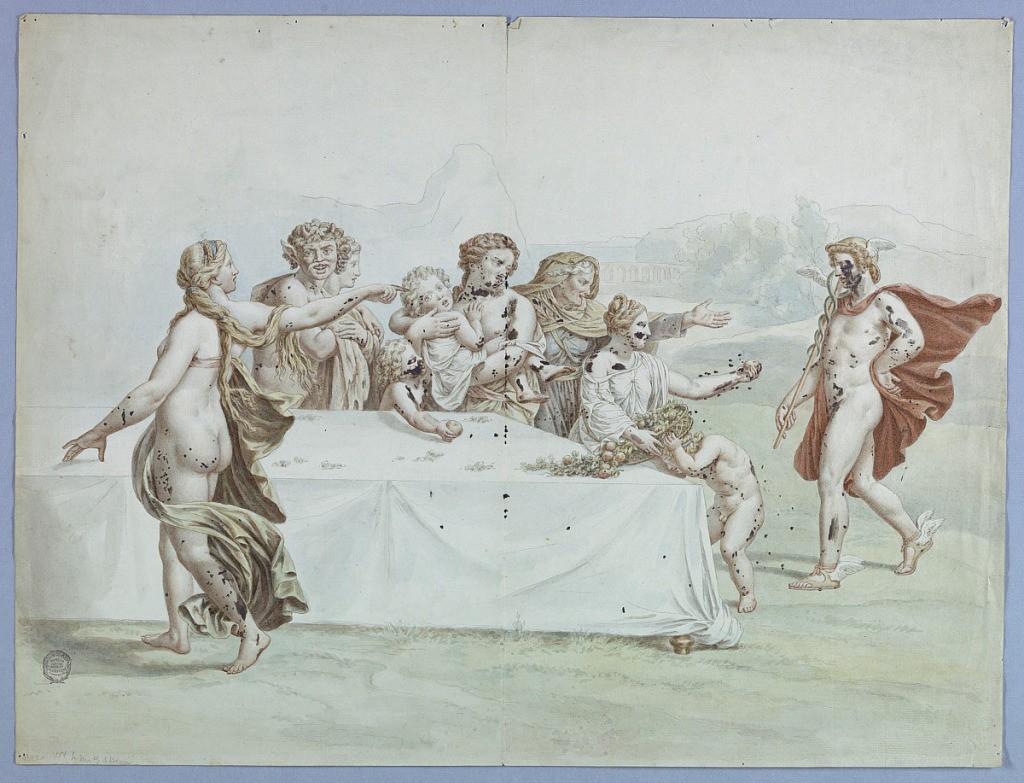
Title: Hermes in the Garden of the Hesperides
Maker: Johann August Nahl The Younger, German, 1752 - 1825
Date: ca. 1781
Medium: Lead pencil, pen and ink, brush and watercolors on paper
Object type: Drawing
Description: Drawing after a fresco devised by Giulio Romano in the Palazzo del Te in Manuta. The approaching Hermes at right, the boy emptying the basket with the apples, the group behind the table and the leaning girl in front of it are shown. Indication of the landscape.